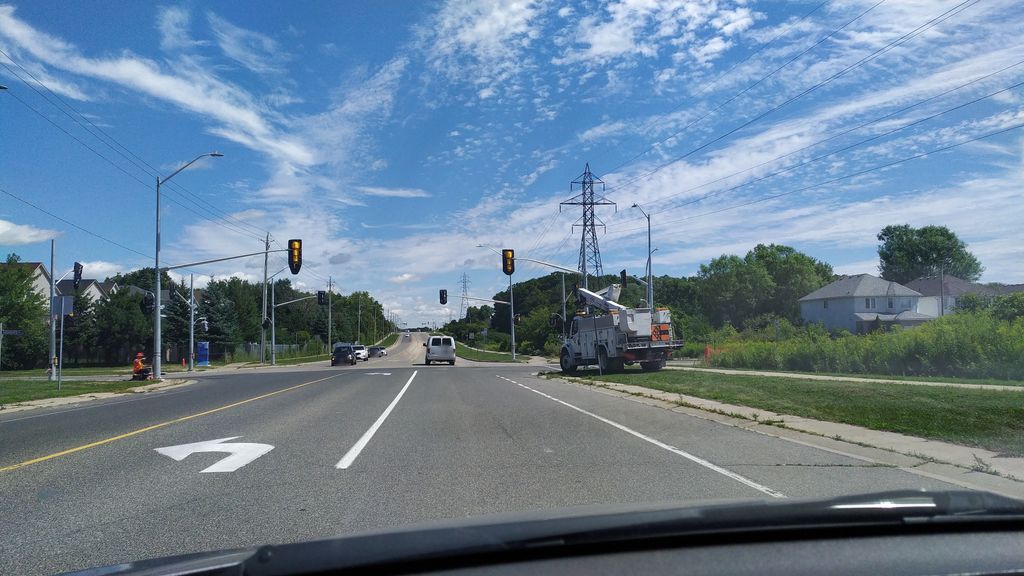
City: kitchener-waterloo